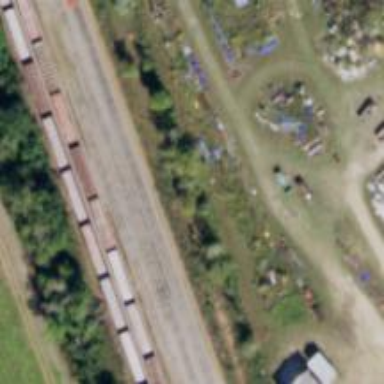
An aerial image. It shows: Railway yard.